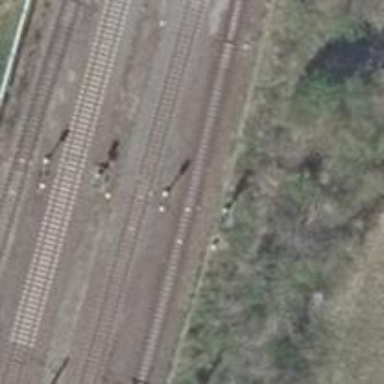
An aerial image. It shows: Railway signal.